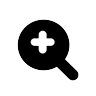
Cursor type: zoom_in
OS/theme: linux-xcursor-pro
Variant: black